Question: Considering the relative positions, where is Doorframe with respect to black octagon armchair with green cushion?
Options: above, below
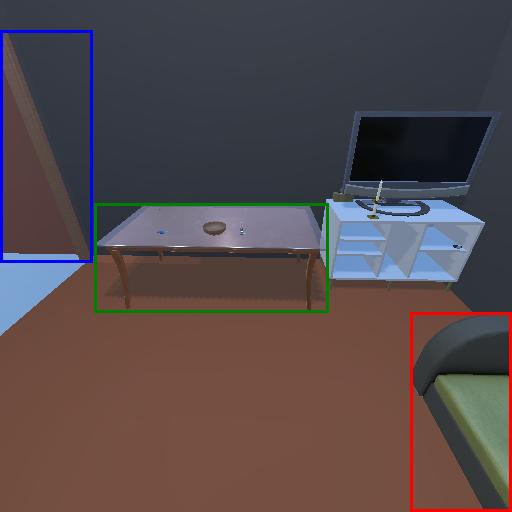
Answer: above